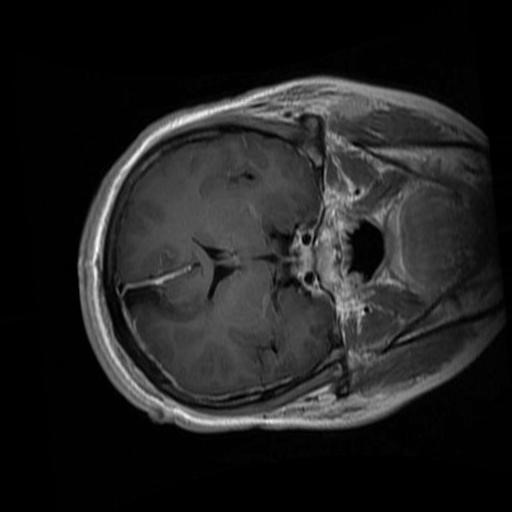
Label: brain_glioma